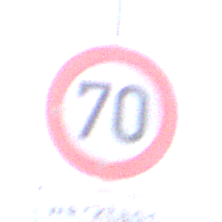
Verkehrszeichen: Geschwindigkeit70
Zusatzzeichen unten: ZeitangabenMitBeschraenkungAufWochentage7
Umgebung: Outdoor, RoadRail
Tageszeit: MorningAfternoon
Wetter: PartlyCloudy
Licht: Natural
Jahreszeit: NotSpecified
Kontrast: HighContrast